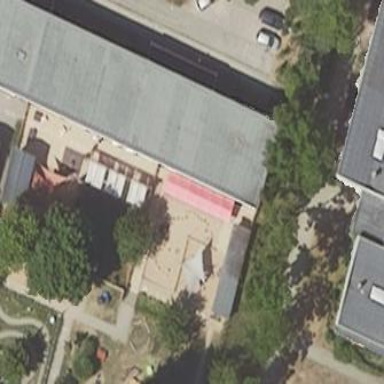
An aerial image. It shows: Kindergarten building.